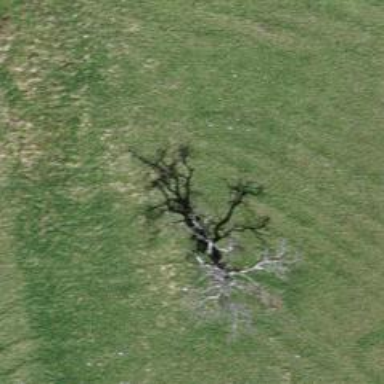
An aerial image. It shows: Single tag "natural: tree."